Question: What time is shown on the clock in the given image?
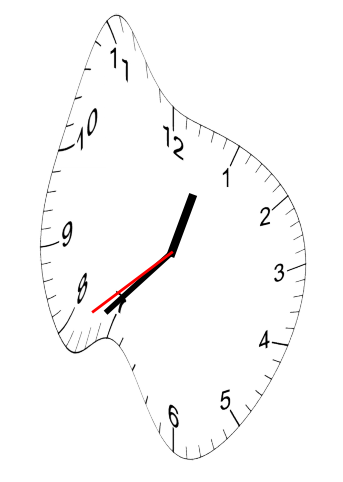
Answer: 12:37:39